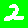
Digit: 2